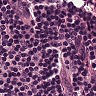
Metastatic tissue present: no